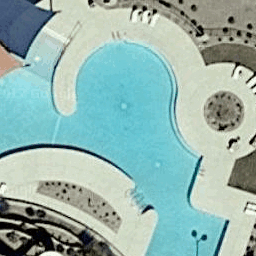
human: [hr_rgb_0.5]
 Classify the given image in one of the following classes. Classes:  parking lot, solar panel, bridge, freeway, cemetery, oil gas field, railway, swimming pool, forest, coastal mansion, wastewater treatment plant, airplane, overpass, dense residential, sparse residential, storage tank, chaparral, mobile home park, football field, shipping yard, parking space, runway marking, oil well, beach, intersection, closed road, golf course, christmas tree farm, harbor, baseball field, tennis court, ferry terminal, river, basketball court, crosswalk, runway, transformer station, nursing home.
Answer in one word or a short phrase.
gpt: swimming pool